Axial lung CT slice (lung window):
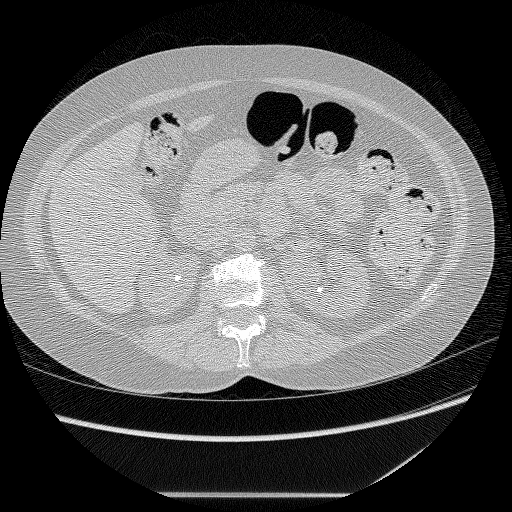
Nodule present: no